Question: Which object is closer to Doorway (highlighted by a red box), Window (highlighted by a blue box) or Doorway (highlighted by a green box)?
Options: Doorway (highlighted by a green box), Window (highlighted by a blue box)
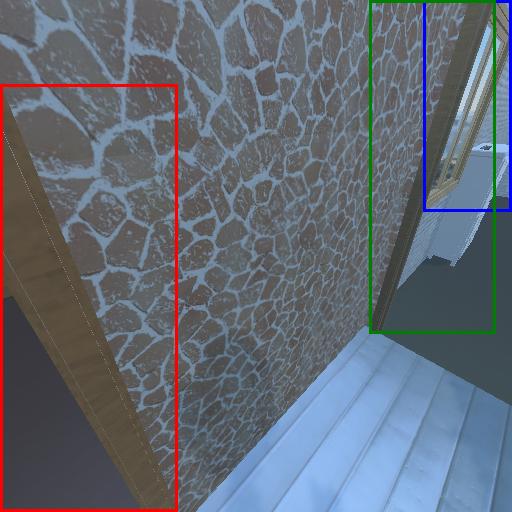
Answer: Doorway (highlighted by a green box)